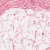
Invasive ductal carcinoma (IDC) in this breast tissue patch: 0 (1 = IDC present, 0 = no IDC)